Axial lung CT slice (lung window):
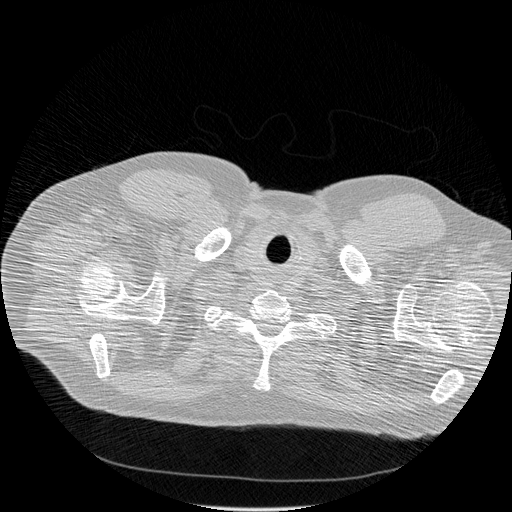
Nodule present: no